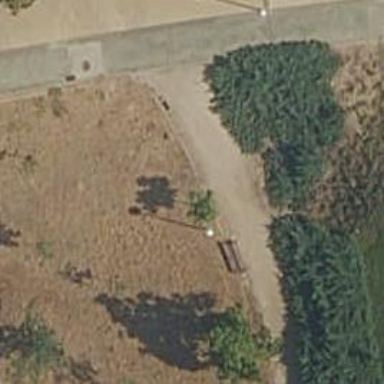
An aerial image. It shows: Brown bench.